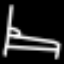
Label: bed